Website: home-depot
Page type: payment
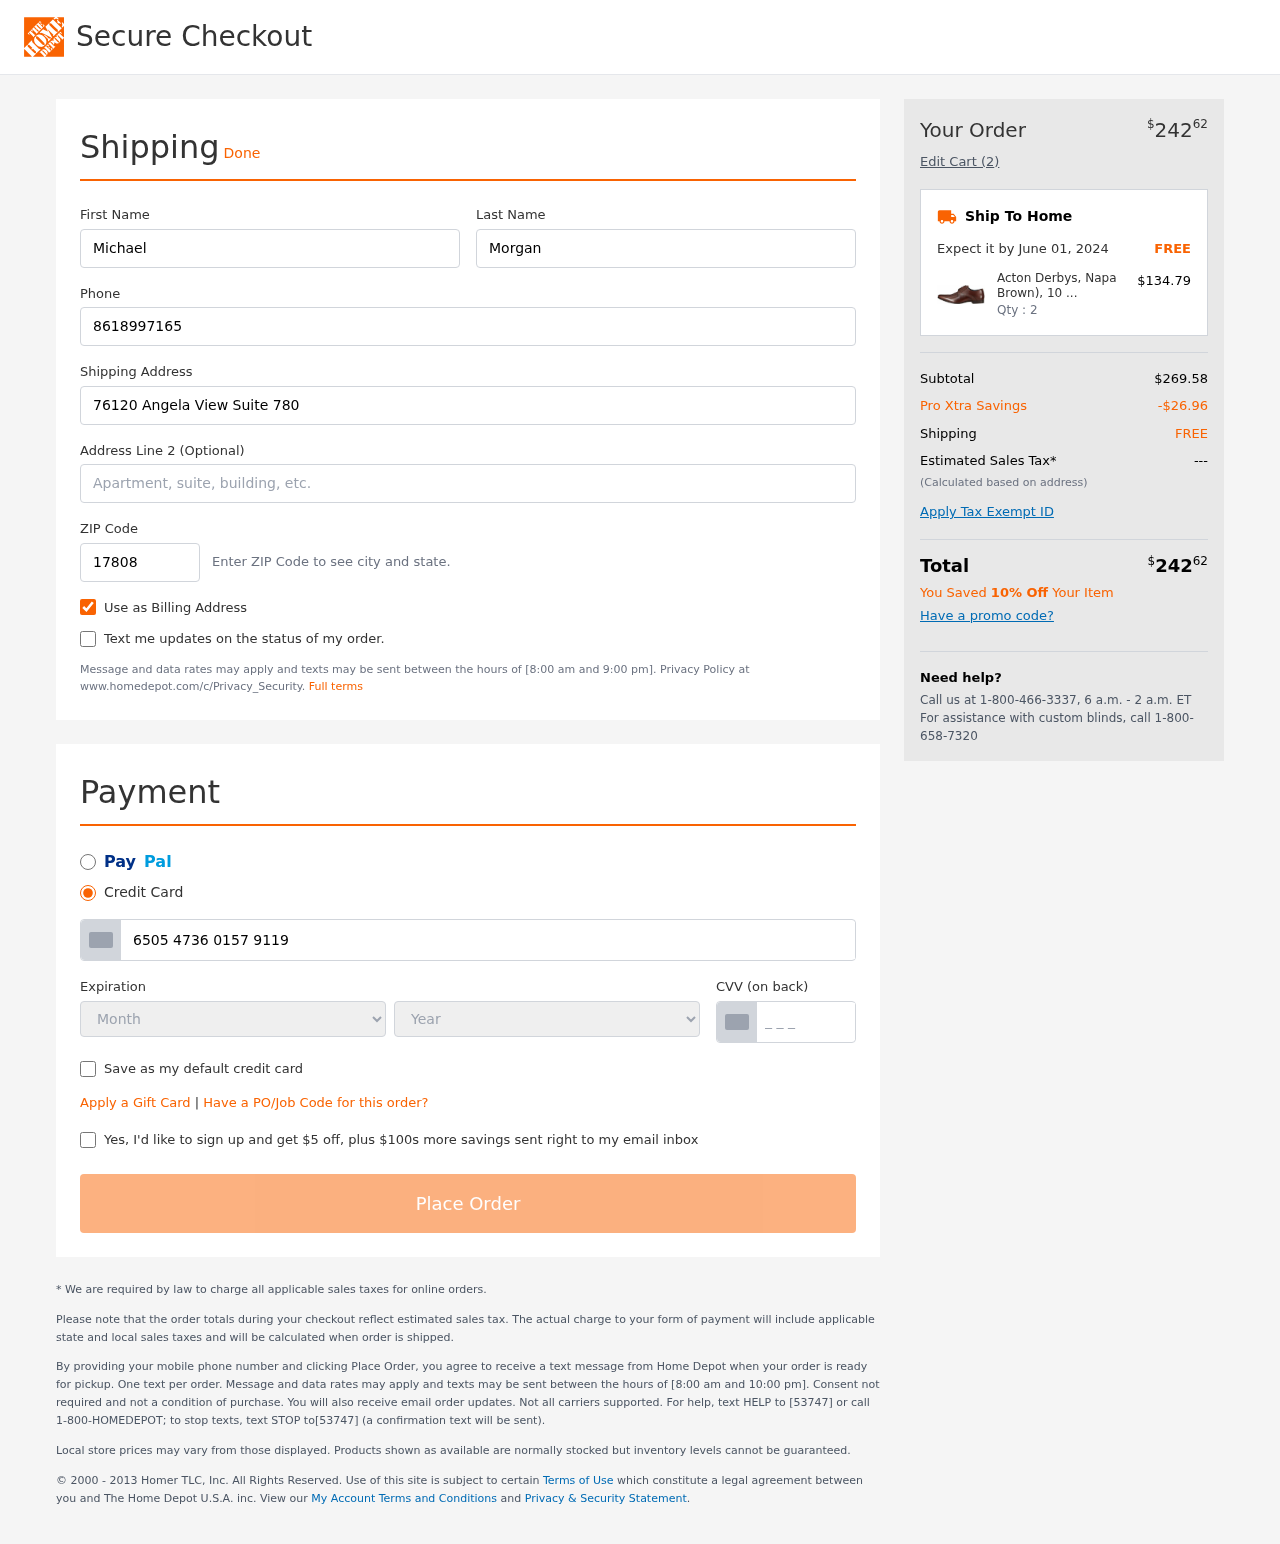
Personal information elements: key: PII_CARD_CVV
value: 501
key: PII_CARD_EXPIRY_MONTH
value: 05
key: PII_CARD_EXPIRY_YEAR
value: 26
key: PII_CARD_NUMBER
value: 6505 4736 0157 9119
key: PII_FIRSTNAME
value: Michael
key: PII_LASTNAME
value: Morgan
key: PII_PHONE
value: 8618997165
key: PII_POSTCODE
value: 17808
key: PII_STREET
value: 76120 Angela View Suite 780
Product elements: key: PRODUCT1_NAME
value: Acton Derbys, Napa Brown), 10 UK
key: PRODUCT1_PRICE
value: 134.79
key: PRODUCT1_QUANTITY
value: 2
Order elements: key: ORDER_TOTAL
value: $24262
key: ORDER_NUM_ITEMS
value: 2
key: ORDER_DELIVERY_DATE
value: June 01, 2024
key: ORDER_SUBTOTAL
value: $269.58
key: ORDER_DISCOUNT
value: -$26.96
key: ORDER_SHIPPING_COST
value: FREE